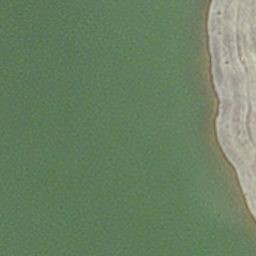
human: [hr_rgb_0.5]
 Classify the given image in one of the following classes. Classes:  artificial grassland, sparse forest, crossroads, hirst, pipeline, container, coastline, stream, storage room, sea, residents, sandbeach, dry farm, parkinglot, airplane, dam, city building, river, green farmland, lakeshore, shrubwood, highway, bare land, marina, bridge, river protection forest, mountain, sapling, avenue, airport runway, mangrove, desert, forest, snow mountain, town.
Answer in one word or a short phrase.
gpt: hirst